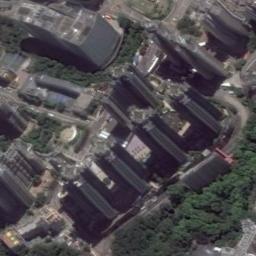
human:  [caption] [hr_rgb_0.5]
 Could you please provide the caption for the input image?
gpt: In a business district there are many tall buildings and a few lawns and several roads and many trees .

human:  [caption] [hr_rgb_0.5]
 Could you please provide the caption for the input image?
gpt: The commercial area is consist of many buildings next to the trees .

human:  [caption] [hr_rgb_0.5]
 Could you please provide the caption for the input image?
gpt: A commercial area with lots of high-rise buildings is surrounded by some roads and trees .

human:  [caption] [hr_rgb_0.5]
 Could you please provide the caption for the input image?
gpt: There are some buildings beside many green trees on a commercial area .

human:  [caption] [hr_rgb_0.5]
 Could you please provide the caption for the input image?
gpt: There is a parking lot next to the building .